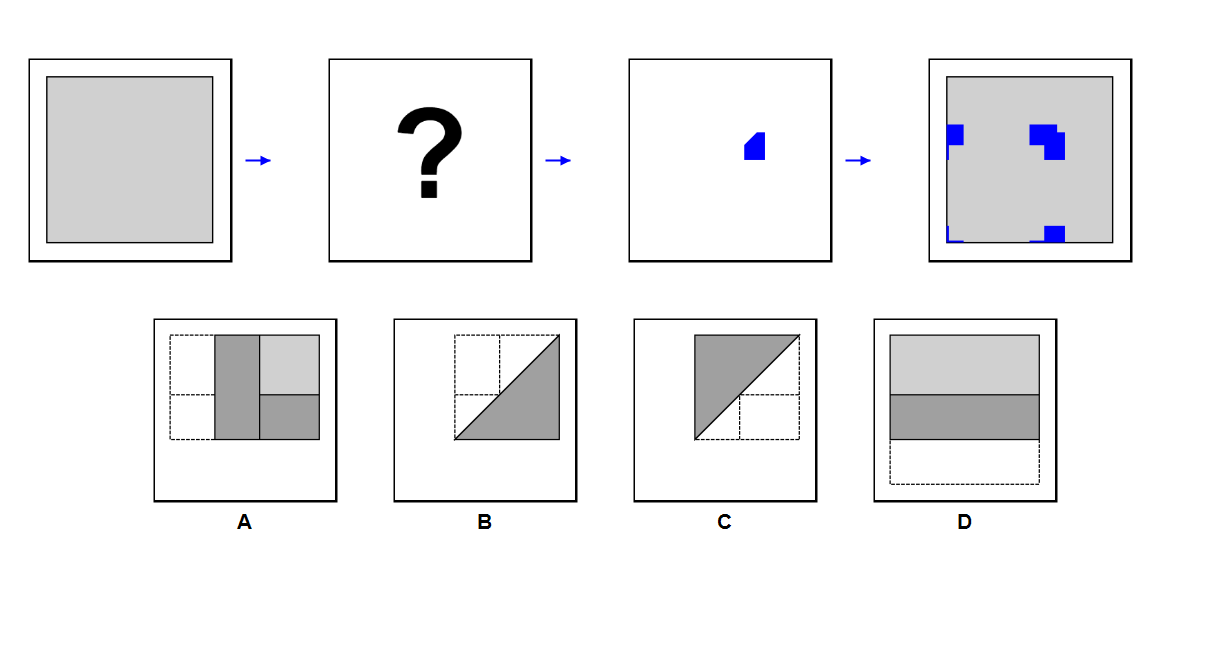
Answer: C